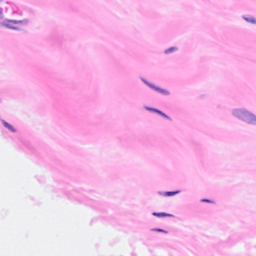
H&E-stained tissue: Breast